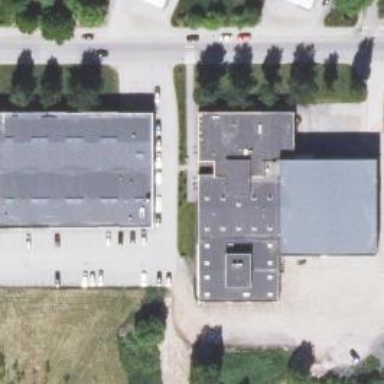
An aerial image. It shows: Fitness centre on leisure land.